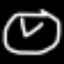
Label: clock